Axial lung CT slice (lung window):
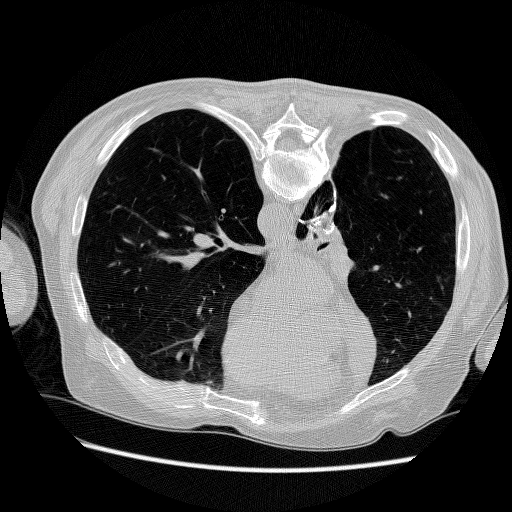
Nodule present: no